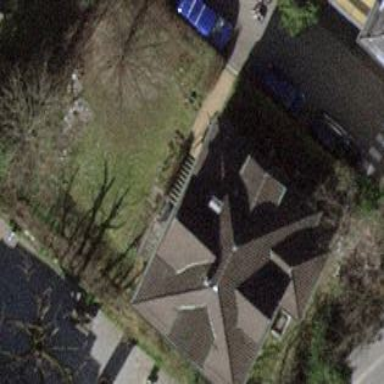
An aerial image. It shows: The building has hipped roof. The orientation of the roof is across.